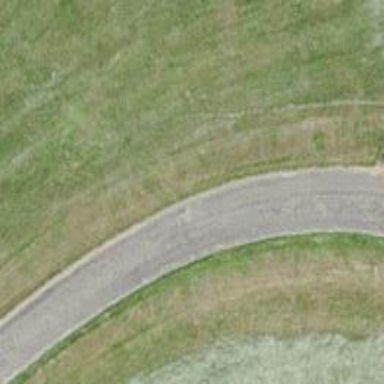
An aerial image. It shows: Paved track with grade 2 track type.